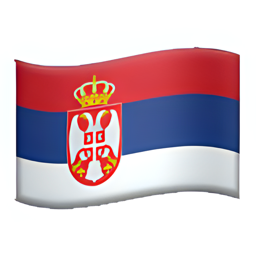
Name: flag for serbia
Emoji: 🇷🇸
Group: Flags
Sub-group: country-flag